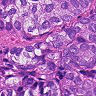
Metastatic tissue present: yes